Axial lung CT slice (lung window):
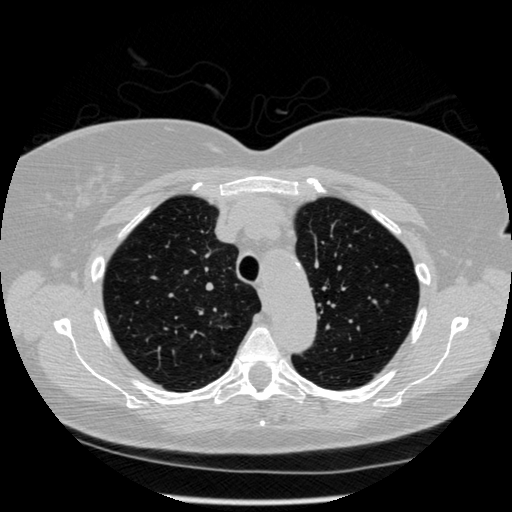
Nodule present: yes
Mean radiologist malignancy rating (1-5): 3